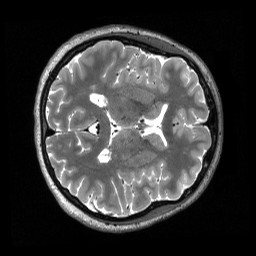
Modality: T2w
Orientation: axial
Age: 25
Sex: female
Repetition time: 3.2 s
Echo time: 0.563 s